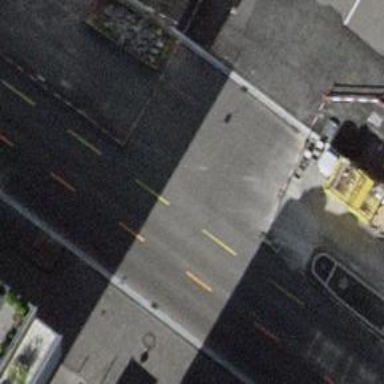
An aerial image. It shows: Tertiary road with asphalt surface. There is separate sidewalk and cycle lane on both sides of the road.